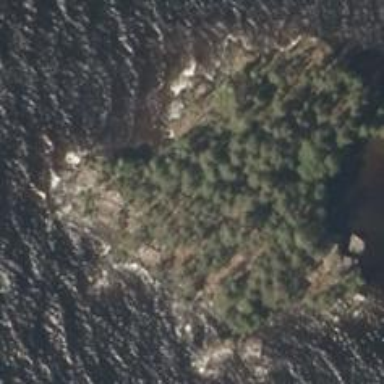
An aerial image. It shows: Island.